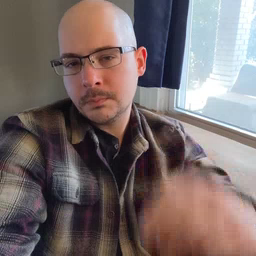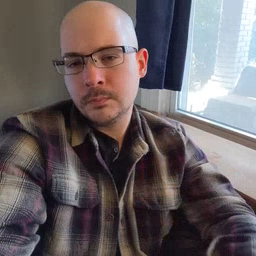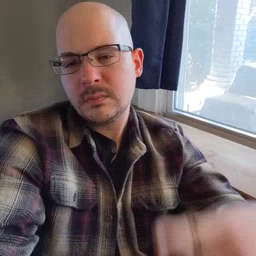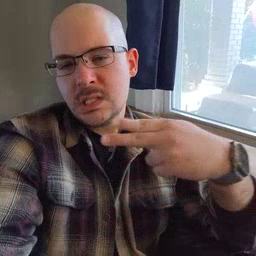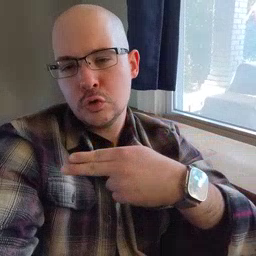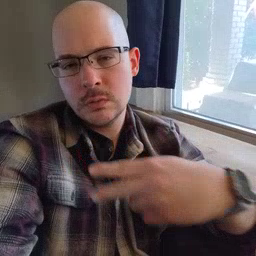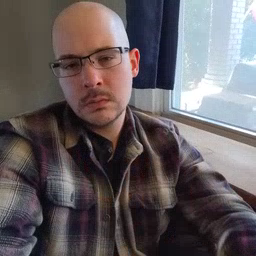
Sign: scissors